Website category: book
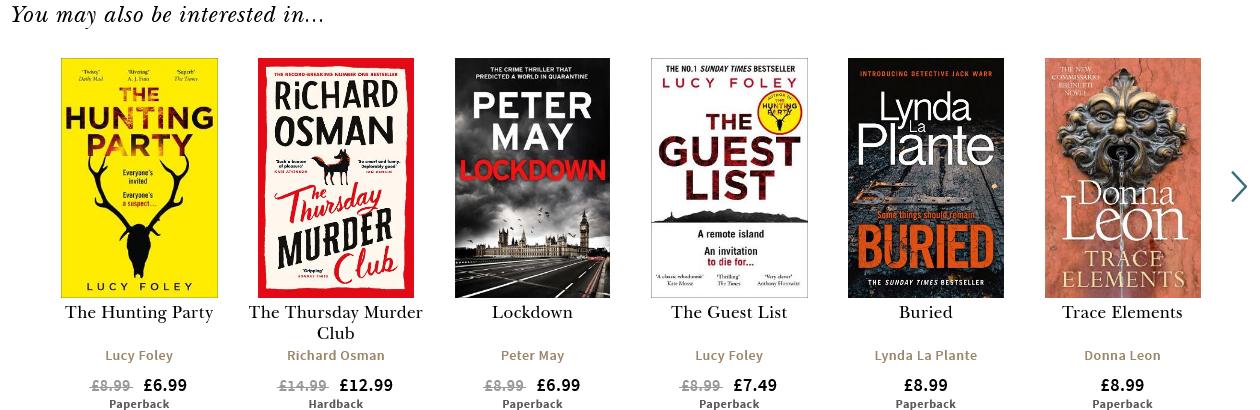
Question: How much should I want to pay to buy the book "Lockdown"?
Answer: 6.99

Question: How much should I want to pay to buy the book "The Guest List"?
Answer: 7.49

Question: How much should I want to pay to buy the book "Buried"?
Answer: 8.99

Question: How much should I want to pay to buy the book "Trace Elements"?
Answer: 8.99

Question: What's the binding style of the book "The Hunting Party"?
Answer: Paperback

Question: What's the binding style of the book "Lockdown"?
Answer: Paperback

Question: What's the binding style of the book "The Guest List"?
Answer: Paperback

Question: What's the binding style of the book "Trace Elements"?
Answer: Paperback

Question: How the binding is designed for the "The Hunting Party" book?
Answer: Paperback

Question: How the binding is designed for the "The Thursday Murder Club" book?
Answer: Hardback

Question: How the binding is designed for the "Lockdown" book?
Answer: Paperback

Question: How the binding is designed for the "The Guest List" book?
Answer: Paperback

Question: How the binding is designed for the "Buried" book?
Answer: Paperback

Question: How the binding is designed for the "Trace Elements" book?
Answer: Paperback

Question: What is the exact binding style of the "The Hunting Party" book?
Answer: Paperback

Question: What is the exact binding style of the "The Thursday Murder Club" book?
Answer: Hardback

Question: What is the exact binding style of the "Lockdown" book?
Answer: Paperback

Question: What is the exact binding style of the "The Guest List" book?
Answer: Paperback

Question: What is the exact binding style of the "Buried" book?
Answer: Paperback

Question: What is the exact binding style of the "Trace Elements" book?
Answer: Paperback

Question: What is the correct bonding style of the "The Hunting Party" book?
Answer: Paperback

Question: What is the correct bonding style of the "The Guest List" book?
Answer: Paperback

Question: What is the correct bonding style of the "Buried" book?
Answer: Paperback

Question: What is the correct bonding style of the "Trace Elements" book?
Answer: Paperback

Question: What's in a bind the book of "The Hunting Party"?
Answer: Paperback

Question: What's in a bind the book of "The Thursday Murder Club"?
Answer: Hardback

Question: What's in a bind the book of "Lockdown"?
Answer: Paperback

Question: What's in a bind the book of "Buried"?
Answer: Paperback

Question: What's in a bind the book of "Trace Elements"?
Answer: Paperback

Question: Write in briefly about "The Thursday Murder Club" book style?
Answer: Hardback

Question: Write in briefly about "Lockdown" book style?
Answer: Paperback

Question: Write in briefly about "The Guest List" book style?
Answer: Paperback

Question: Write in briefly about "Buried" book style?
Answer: Paperback

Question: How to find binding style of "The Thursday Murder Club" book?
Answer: Hardback

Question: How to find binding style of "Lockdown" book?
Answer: Paperback

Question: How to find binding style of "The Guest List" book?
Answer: Paperback